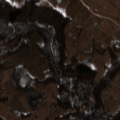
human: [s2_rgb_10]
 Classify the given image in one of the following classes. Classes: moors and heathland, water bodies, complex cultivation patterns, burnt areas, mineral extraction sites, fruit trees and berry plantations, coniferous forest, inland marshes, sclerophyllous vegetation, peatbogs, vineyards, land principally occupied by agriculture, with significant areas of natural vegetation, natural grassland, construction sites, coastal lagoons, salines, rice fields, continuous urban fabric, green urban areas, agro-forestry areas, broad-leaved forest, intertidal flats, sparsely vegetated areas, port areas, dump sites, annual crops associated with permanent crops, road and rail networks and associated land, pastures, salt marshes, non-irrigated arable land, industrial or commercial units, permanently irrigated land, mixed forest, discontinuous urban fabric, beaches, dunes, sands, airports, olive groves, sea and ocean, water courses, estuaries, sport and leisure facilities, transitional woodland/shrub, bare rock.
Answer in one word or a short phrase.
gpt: pastures, complex cultivation patterns, land principally occupied by agriculture, with significant areas of natural vegetation, broad-leaved forest